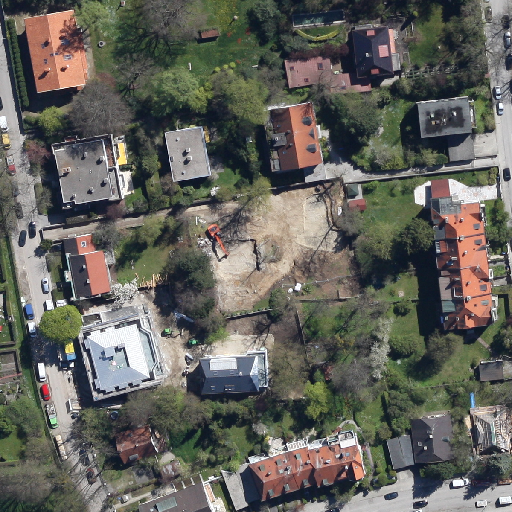
Referring expression: heavy-duty vehicle